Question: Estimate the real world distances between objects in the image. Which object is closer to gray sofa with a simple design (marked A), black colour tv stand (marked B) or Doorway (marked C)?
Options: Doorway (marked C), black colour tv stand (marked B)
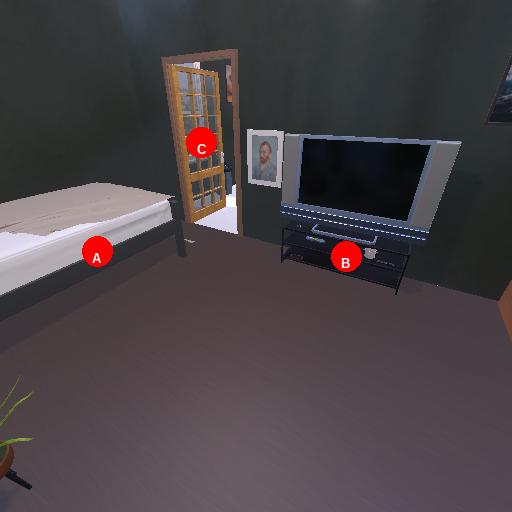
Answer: Doorway (marked C)